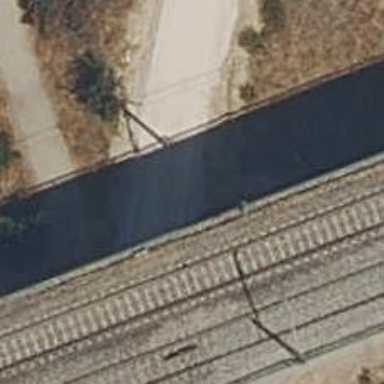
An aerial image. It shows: Track with grade2 surface type and tunnel.